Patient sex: M
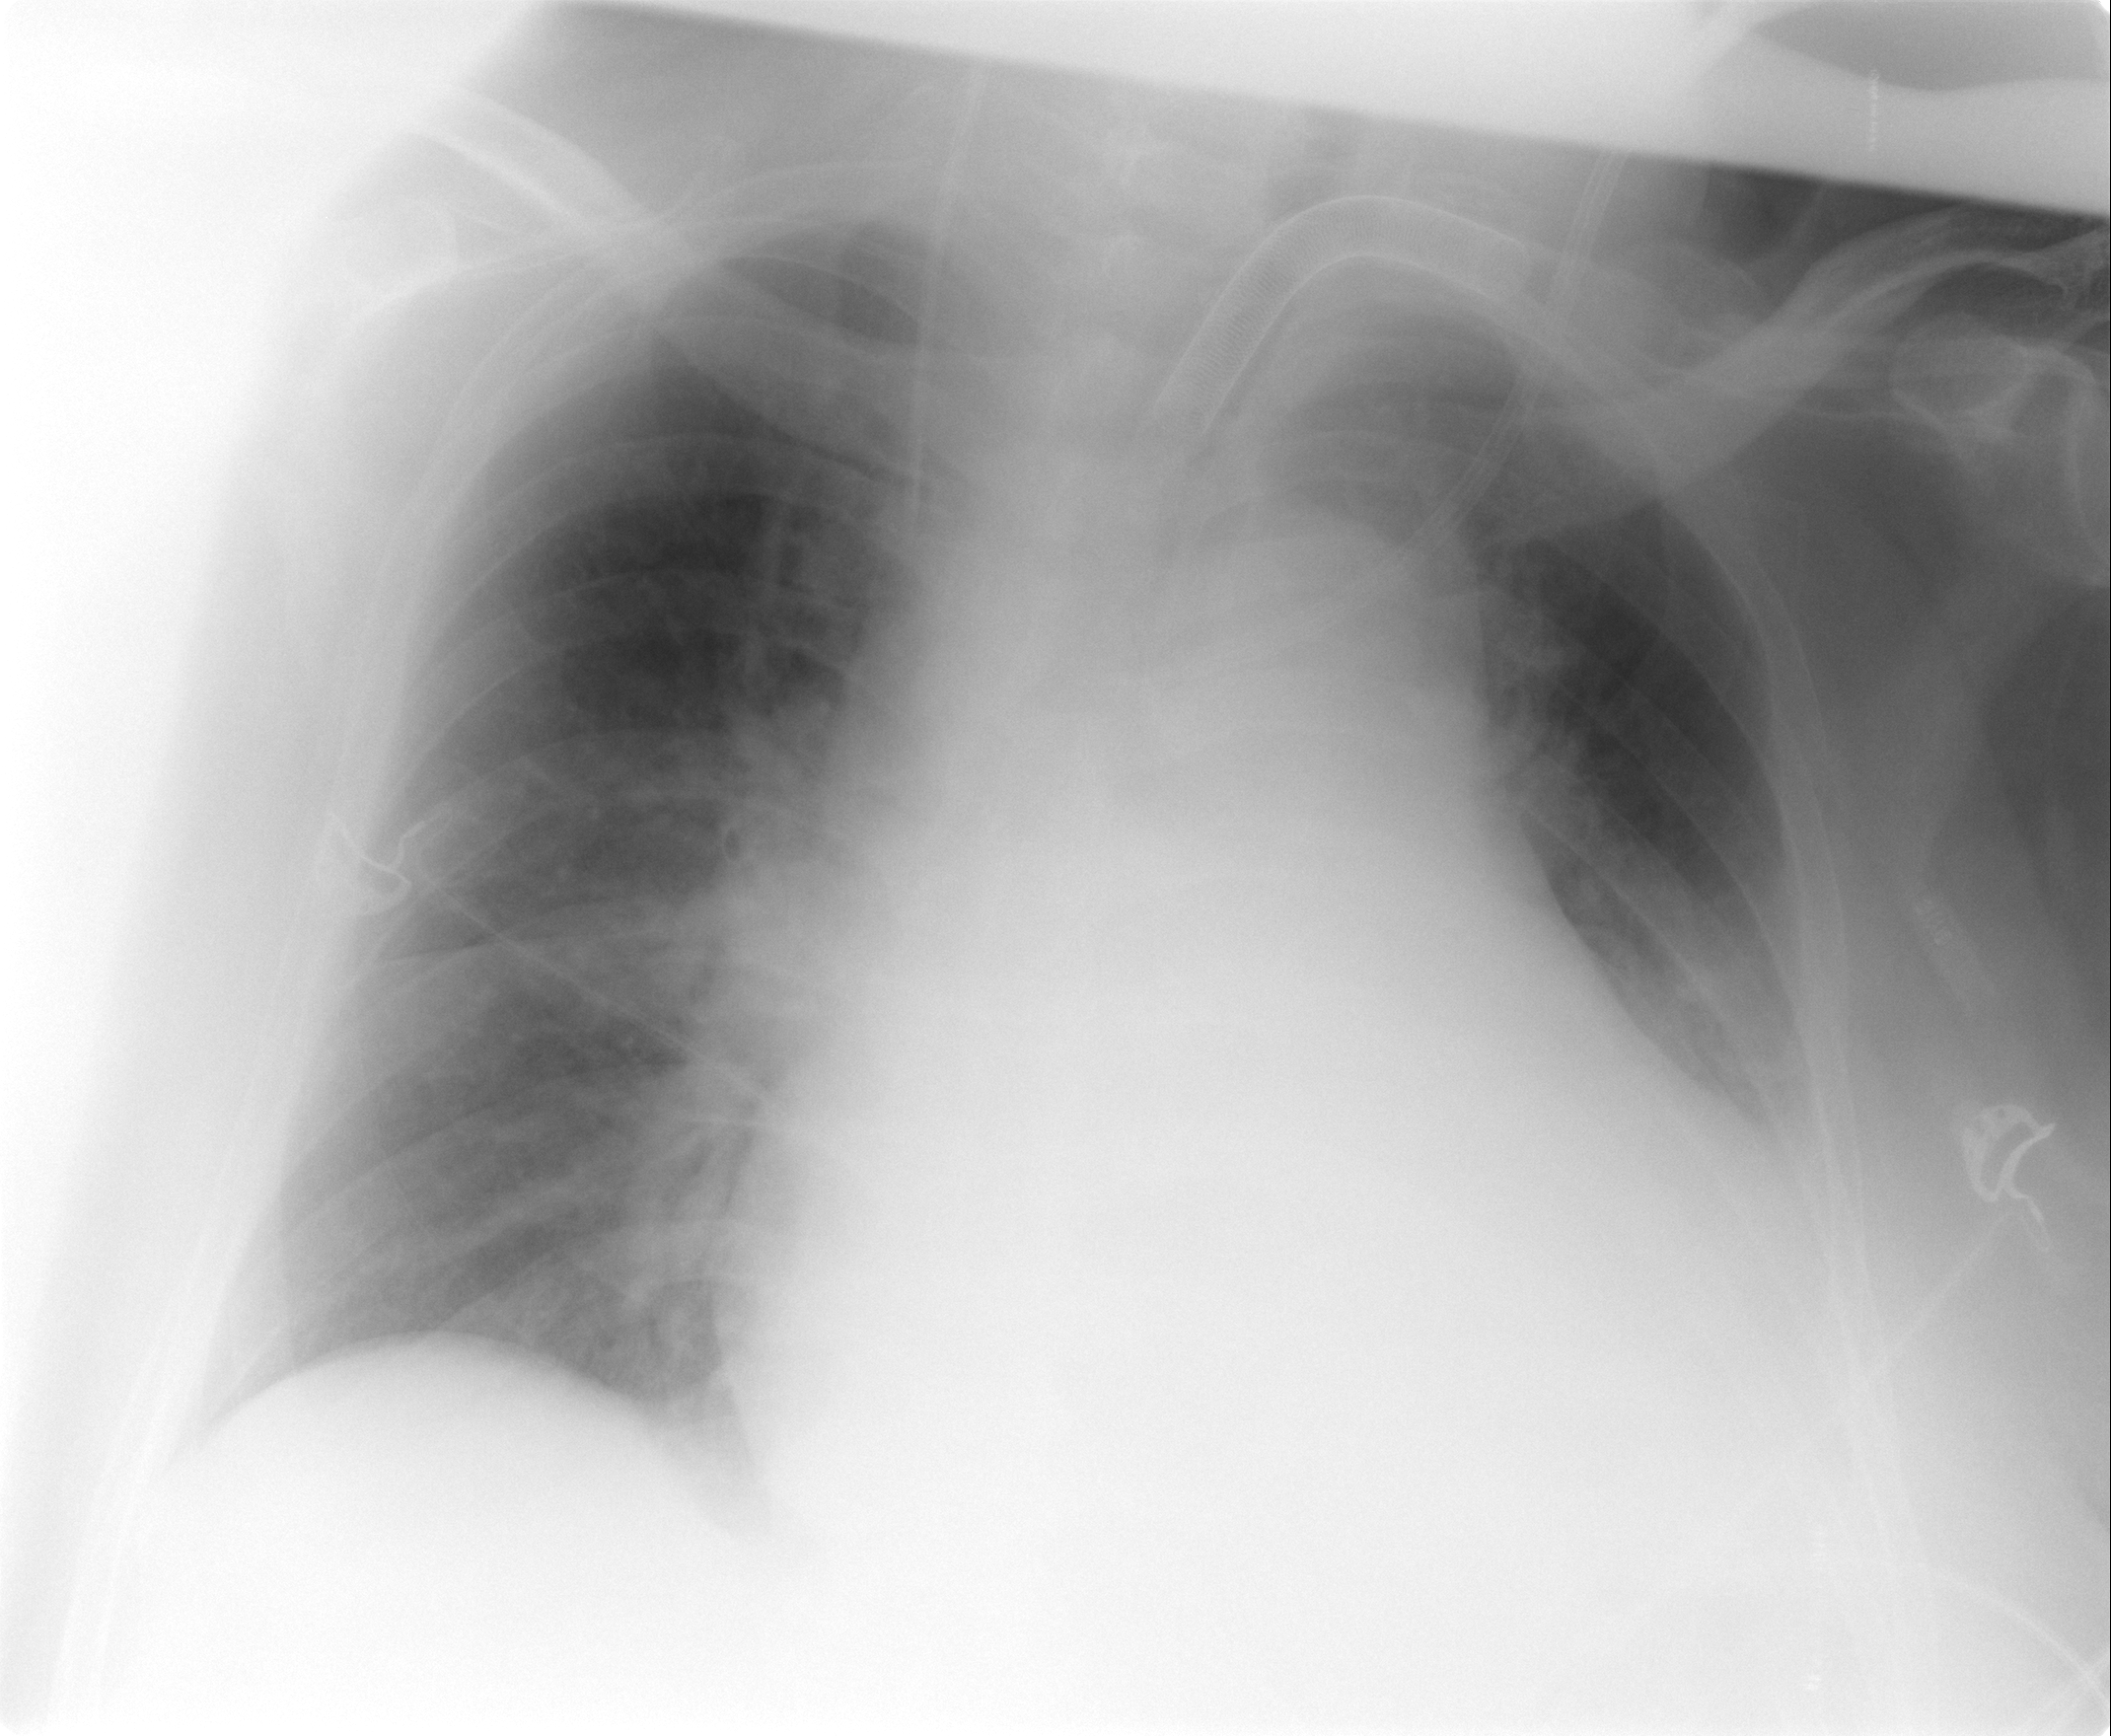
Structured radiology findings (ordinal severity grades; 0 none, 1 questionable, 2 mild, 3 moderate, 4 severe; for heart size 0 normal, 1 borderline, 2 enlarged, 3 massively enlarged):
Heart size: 3
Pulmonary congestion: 2
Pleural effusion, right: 0
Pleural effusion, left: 1
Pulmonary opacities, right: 0
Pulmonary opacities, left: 0
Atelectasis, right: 0
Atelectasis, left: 0